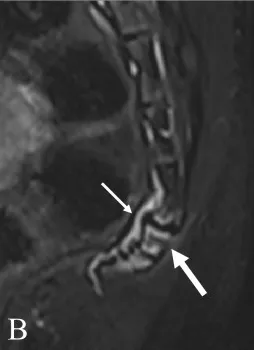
Follow-up one year after initial examination (-T1W.
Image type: radiology (mri)